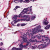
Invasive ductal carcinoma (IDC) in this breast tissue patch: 0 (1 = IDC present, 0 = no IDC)